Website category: university
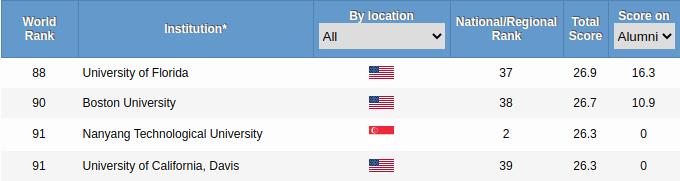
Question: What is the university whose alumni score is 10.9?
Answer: Boston University

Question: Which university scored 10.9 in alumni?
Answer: Boston University